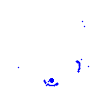
Particle: electron